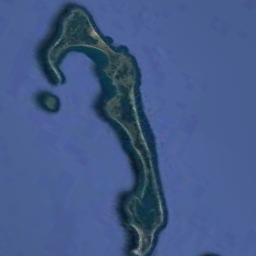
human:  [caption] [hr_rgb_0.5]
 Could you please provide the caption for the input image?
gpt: Long strip of green island surrounded by blue water .

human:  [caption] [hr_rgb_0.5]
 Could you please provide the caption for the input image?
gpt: The island is surrounded by water .

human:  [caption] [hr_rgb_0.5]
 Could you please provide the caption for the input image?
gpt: The islands are not large .

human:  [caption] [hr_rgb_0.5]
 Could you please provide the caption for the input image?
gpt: The long strip island and a small island have dense vegetation and the waters around the islands is light blue .

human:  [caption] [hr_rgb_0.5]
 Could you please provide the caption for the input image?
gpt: The green island is on a blue sea .